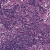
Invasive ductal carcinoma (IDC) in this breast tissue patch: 0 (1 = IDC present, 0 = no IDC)